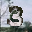
Label: 3